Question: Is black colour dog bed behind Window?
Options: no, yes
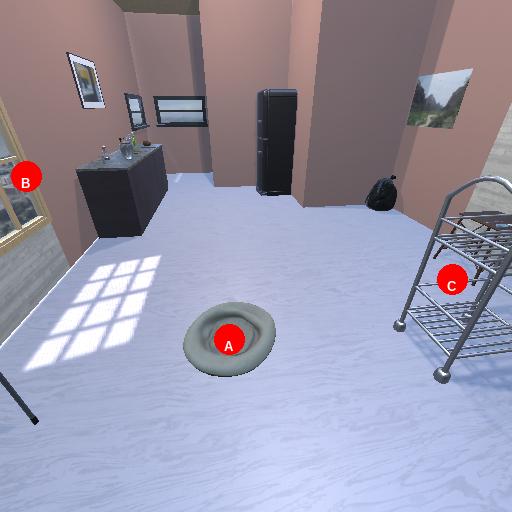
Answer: no